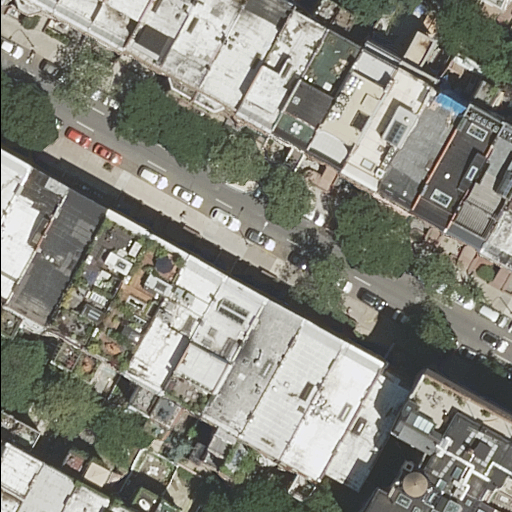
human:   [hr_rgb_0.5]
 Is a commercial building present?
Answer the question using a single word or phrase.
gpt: no

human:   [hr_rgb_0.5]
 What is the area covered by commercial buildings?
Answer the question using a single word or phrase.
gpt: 0m2

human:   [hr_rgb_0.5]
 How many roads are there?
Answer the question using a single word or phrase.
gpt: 1

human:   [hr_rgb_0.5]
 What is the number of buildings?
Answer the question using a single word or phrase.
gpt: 32

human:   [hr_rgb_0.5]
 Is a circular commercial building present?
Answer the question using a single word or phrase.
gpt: no

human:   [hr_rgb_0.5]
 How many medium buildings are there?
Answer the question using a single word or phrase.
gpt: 25

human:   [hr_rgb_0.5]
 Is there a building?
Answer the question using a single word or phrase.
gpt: yes

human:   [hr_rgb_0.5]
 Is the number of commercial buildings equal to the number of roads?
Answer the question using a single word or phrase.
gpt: no

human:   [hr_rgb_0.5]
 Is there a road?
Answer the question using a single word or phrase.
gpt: yes

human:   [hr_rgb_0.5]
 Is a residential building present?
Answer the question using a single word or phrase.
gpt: yes

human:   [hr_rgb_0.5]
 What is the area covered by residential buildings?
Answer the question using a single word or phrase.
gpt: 5691m2

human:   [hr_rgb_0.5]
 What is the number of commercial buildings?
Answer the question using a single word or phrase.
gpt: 0

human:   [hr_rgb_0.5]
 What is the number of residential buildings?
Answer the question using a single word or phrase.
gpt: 32

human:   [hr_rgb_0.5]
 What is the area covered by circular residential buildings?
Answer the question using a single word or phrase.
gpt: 0m2

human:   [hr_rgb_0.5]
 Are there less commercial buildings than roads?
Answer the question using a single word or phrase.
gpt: yes

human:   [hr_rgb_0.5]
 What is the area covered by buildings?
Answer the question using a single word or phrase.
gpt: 5691m2

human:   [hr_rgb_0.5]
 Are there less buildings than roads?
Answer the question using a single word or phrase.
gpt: no

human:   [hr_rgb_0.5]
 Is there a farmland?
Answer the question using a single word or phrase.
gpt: no

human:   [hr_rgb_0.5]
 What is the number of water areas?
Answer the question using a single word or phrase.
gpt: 0

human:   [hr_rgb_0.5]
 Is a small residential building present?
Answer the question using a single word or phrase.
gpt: yes

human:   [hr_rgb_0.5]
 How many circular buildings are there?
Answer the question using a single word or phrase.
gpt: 0

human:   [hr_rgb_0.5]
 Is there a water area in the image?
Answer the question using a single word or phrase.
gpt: no

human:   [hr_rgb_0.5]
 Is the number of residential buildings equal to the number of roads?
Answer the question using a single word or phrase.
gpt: no

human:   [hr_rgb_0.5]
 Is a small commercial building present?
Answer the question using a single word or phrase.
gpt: no

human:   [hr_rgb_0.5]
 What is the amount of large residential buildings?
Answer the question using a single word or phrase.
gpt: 0

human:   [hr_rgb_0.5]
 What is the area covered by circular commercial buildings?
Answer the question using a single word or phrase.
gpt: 0m2

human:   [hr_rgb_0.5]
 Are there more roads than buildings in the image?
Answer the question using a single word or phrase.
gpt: no

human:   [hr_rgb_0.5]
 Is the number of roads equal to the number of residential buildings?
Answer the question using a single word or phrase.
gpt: no

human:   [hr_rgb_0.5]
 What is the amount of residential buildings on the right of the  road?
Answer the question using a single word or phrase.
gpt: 11

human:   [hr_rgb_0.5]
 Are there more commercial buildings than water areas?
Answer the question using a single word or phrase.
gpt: no

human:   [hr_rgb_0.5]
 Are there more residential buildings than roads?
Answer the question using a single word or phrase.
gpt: yes

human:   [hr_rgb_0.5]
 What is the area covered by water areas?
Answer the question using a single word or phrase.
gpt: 0m2

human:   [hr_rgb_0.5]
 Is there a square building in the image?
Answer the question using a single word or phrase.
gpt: no

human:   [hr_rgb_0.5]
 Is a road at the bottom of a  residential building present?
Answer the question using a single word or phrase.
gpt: yes

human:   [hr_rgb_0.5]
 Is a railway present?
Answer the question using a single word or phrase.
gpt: no

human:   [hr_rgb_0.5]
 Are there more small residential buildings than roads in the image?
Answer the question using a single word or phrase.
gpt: yes

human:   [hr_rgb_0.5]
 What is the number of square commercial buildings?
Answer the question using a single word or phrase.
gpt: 0

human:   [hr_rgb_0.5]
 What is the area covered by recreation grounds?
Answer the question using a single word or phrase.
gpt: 0m2

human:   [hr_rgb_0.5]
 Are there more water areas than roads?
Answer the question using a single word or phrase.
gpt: no

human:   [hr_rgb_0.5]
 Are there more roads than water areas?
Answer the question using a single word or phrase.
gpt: yes

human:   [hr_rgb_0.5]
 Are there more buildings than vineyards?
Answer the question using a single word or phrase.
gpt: yes

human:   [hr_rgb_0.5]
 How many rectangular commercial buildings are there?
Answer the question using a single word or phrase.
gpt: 0

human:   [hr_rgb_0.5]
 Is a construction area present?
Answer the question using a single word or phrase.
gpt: no

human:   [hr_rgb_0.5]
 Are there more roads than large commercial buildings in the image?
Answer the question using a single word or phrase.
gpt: yes

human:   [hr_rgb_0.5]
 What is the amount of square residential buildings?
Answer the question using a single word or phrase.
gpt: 0

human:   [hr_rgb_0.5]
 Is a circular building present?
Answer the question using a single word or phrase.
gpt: no

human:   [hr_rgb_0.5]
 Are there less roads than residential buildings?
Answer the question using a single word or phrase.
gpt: yes

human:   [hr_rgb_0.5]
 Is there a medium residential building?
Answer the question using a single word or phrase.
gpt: yes

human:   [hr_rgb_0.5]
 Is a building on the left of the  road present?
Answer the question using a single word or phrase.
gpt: yes

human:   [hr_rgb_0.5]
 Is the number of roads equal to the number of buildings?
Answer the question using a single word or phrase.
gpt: no

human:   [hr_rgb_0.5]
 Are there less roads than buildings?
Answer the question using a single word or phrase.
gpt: yes

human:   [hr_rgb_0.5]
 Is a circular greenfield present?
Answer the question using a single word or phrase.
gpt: no

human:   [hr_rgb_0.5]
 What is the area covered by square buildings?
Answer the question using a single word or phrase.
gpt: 0m2

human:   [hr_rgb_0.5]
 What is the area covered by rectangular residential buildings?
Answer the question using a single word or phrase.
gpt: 3347m2

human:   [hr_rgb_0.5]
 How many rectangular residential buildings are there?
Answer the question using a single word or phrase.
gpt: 21

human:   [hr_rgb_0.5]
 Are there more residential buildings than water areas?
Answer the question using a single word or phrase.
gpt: yes

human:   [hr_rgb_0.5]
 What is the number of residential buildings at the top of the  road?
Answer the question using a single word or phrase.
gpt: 12

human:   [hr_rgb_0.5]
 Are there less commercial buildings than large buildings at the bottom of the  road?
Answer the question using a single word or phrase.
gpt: no

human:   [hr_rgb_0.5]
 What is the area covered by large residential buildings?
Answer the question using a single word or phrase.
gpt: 0m2

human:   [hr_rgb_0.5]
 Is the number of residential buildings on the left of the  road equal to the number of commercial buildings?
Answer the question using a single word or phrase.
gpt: no

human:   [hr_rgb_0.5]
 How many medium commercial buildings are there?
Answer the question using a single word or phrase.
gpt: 0

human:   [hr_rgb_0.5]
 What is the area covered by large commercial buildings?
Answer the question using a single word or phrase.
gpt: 0m2

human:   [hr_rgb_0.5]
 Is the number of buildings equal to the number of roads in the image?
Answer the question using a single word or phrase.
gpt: no

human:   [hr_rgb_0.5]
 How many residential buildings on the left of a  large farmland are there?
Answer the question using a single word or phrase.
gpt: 0